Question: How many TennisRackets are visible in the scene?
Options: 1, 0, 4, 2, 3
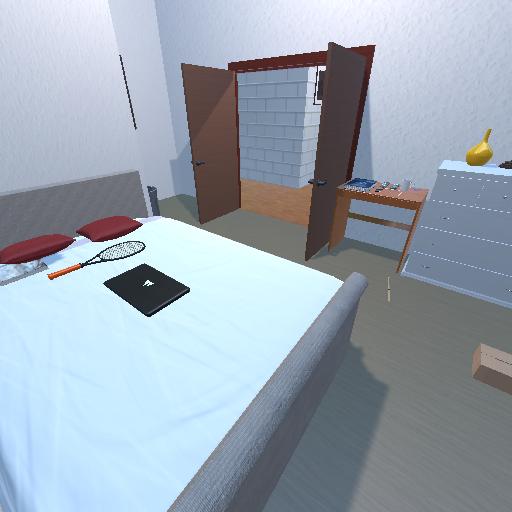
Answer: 1